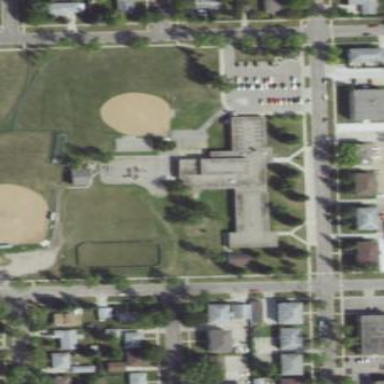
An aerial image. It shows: School.